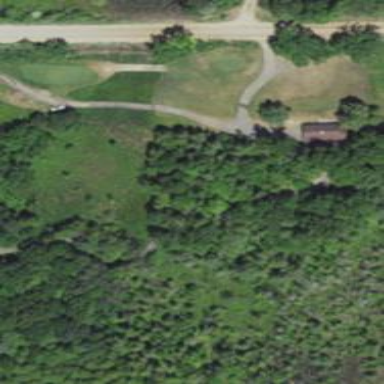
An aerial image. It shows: Service road used as golf cart path.